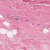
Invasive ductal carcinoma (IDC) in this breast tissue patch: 0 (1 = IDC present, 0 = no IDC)